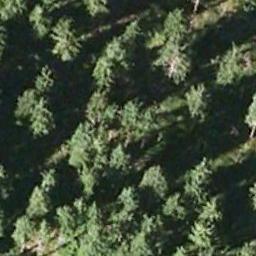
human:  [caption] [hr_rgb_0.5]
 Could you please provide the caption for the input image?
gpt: The forest is full of green trees .

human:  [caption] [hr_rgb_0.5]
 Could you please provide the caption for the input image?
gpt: The forest has a lot of randomly arranged green trees and a road goes through the forest .

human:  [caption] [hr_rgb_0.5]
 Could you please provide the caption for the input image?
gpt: Many green trees are in a forest and the leaves cast a black shadow .

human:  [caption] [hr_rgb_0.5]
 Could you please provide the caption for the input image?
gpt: This is a dense forest .

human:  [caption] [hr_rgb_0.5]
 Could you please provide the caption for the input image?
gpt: A forest with many green trees .